Brain MRI, t1w sequence, axial 2D slice.
Patient: age 25, sex F, weight 78 kg, height 1.78 m
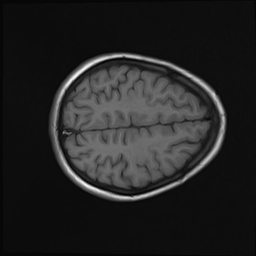